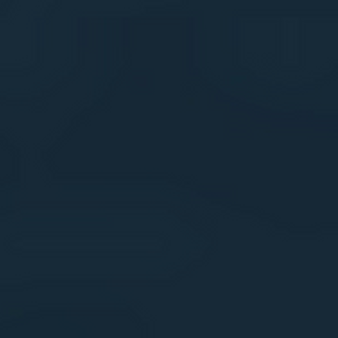
Label: other